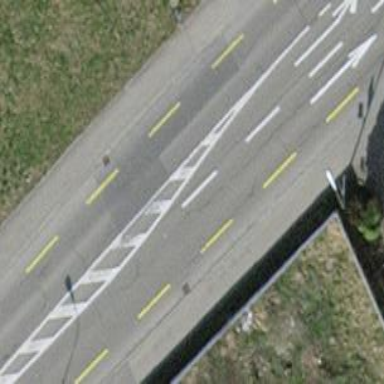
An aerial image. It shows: Primary highway with dedicated lane for cyclists.